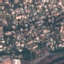
Label: Residential